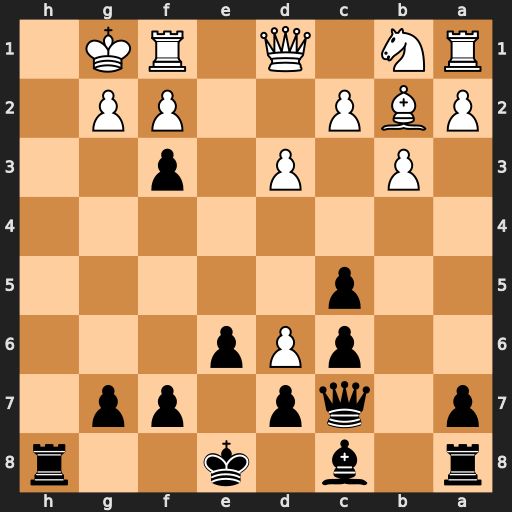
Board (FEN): r1b1k2r/p1qp1pp1/2pPp3/2p5/8/1P1P1p2/PBP2PP1/RN1Q1RK1
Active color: b
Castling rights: kq
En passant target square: -
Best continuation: Qxd6 g3 Qd5 Bxg7 Rh7 Be5 Qxe5